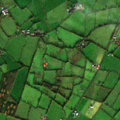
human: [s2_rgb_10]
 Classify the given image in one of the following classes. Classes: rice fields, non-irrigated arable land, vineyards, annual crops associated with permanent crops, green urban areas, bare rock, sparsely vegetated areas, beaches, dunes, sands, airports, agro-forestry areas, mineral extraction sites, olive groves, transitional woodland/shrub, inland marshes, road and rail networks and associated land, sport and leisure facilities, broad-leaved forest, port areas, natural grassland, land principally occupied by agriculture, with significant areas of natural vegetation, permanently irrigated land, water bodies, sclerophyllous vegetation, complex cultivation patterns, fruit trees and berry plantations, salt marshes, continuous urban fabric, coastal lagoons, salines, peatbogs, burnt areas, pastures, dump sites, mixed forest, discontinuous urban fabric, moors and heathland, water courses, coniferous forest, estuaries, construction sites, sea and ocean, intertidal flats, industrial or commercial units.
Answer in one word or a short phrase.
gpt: pastures